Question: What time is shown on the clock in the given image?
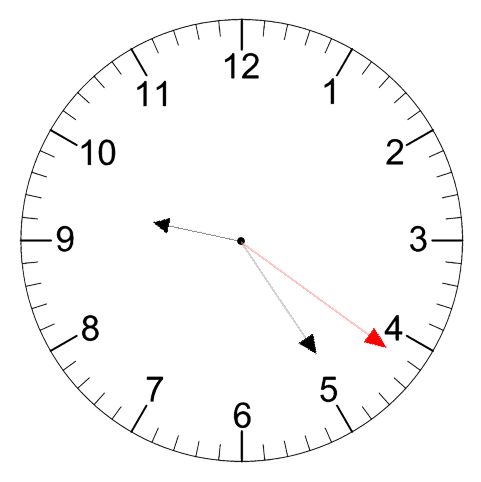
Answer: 09:24:21